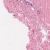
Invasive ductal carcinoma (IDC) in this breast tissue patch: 0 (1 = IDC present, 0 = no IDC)